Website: apple
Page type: address-validator
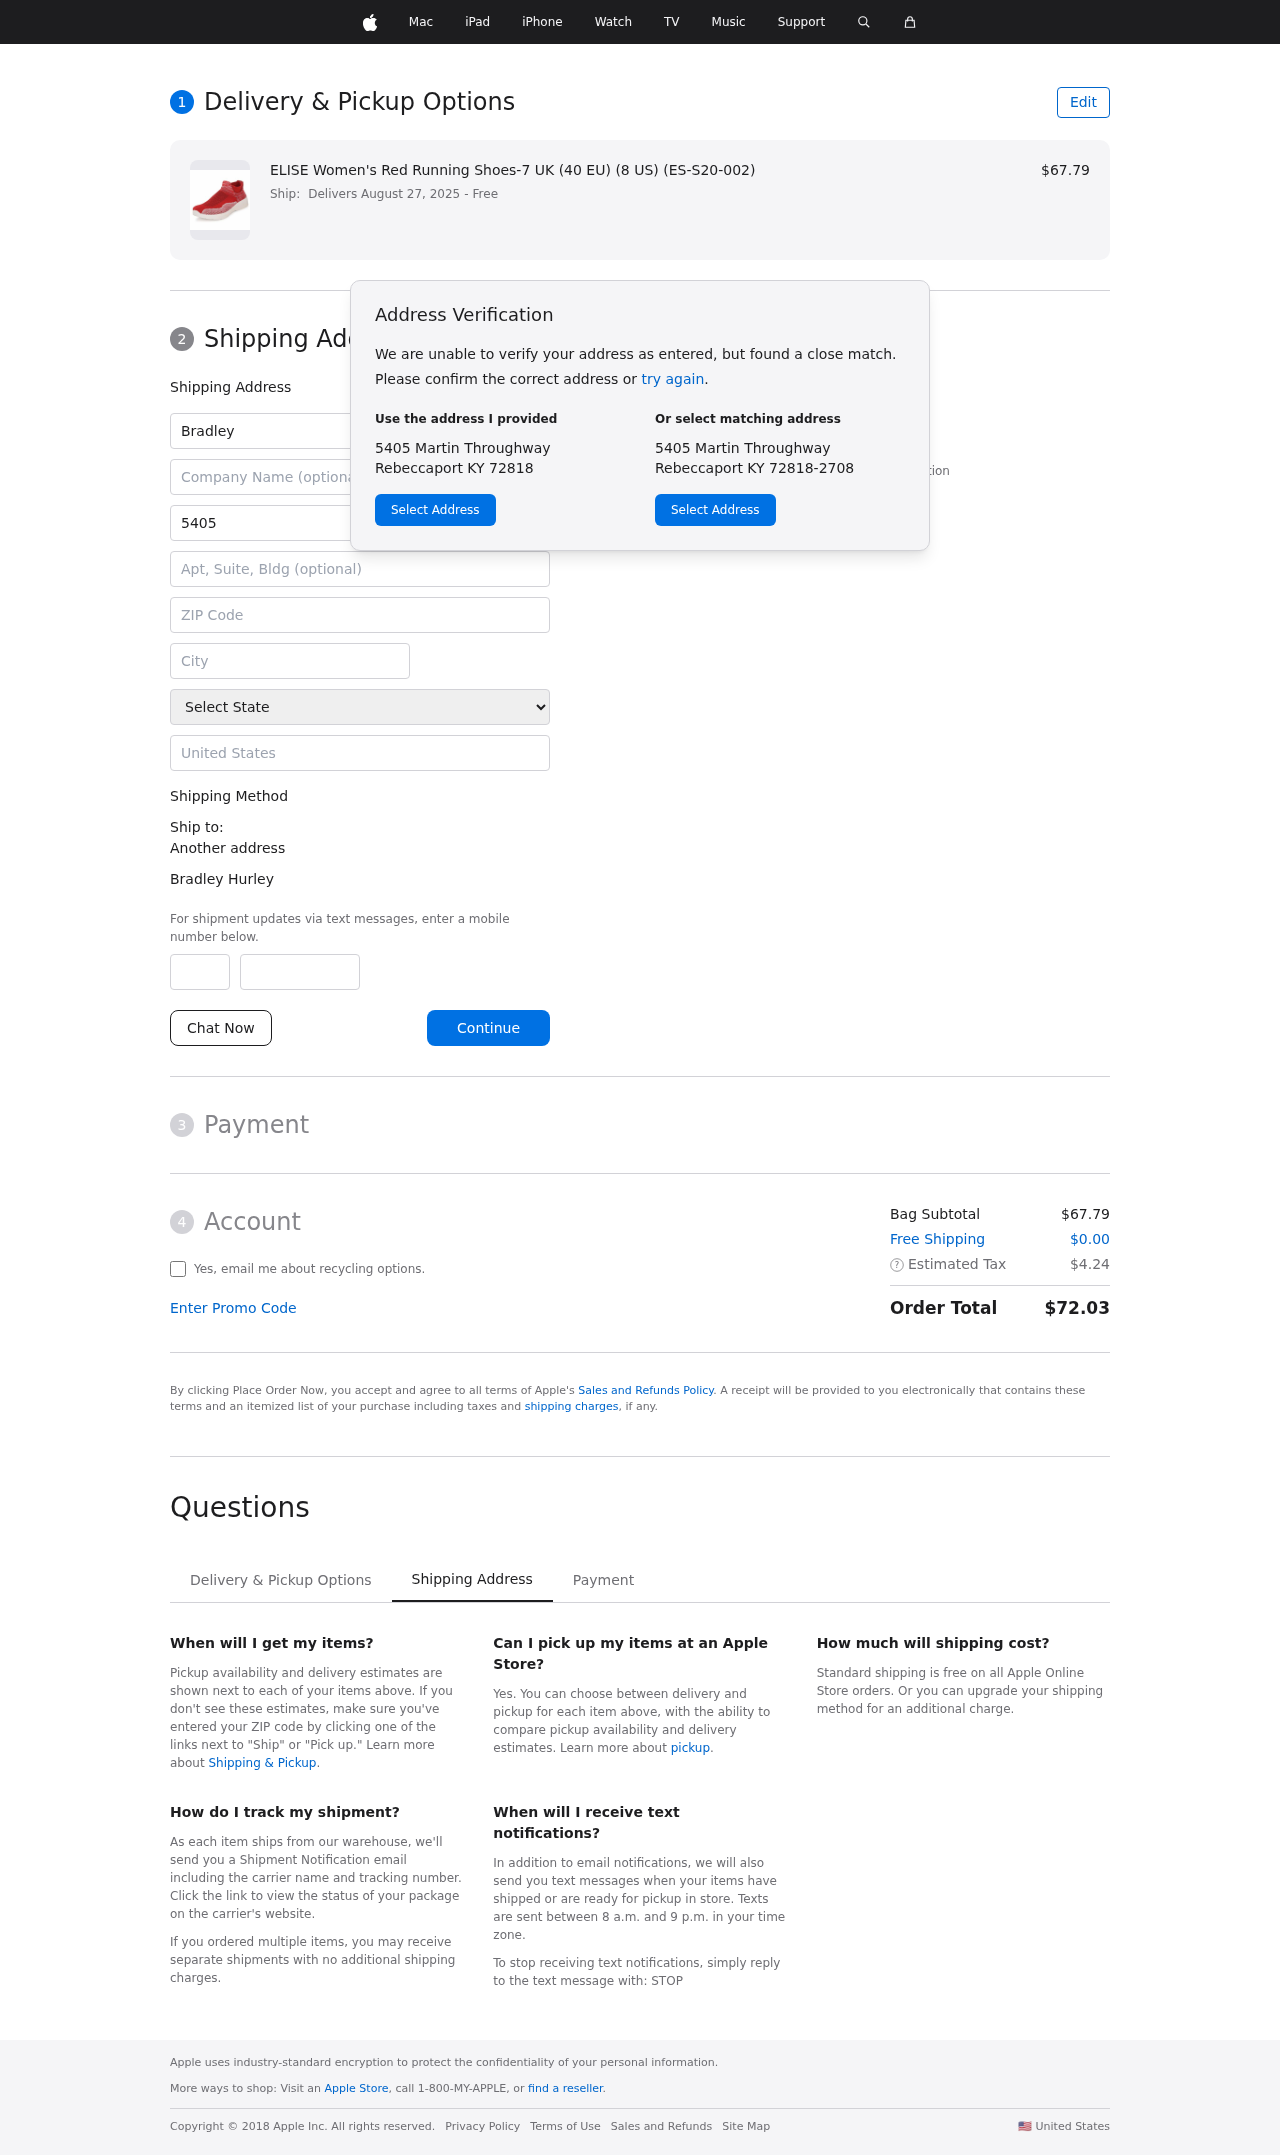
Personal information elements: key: PII_CITY
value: Rebeccaport
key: PII_COUNTRY
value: United States
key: PII_FIRSTNAME
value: Bradley
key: PII_FULLNAME
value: Bradley Hurley
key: PII_LASTNAME
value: Hurley
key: PII_PHONE_AREA
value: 976
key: PII_PHONE_SUFFIX
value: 5223
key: PII_POSTCODE
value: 72818
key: PII_STATE
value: Kentucky
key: PII_STREET
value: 5405 Martin Throughway
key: PII_STREET2
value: Apt. 186
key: PII_CITY_STATE_ZIP
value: Rebeccaport KY 72818
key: PII_STATE_ABBR
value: KY
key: PII_POSTCODE_FULL
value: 72818
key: PII_POSTCODE_NUMERIC
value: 72818
Product elements: key: PRODUCT1_NAME
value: ELISE Women's Red Running Shoes-7 UK (40 EU) (8 US) (ES-S20-002)
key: PRODUCT1_PRICE
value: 67.79
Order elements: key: ORDER_DELIVERY_DATE
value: Delivers August 27, 2025
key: ORDER_SUBTOTAL
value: $67.79
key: ORDER_SHIPPING_COST
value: $0.00
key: ORDER_TAX
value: $4.24
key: ORDER_TOTAL
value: $72.03